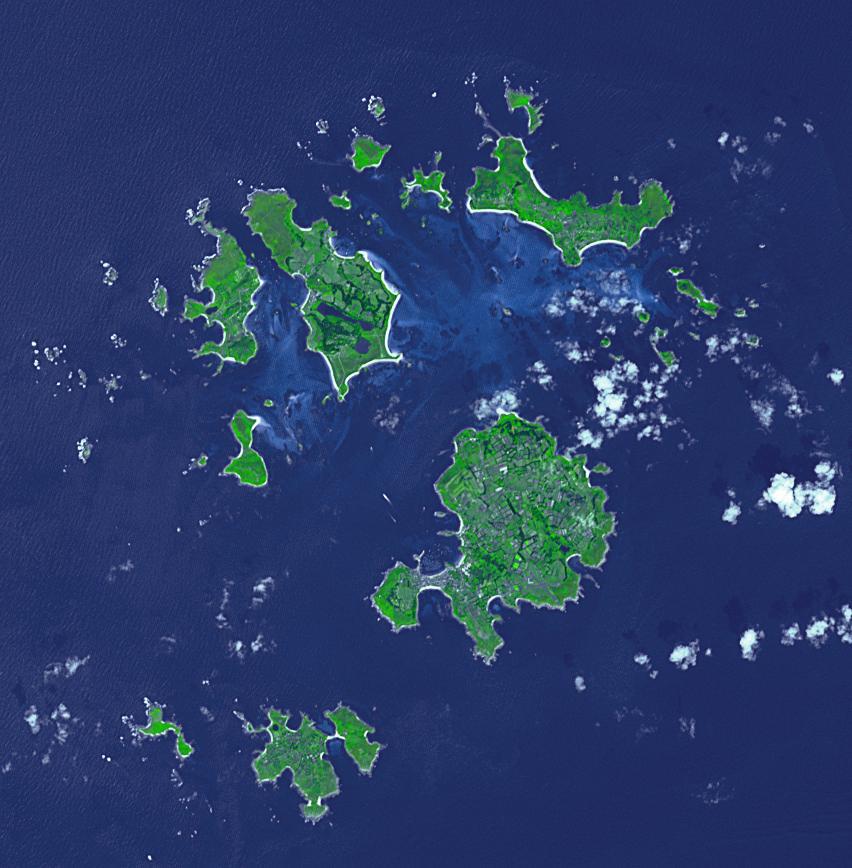
Isles of Scilly, UK Terra, Earth